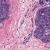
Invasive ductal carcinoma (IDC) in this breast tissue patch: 0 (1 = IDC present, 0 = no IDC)